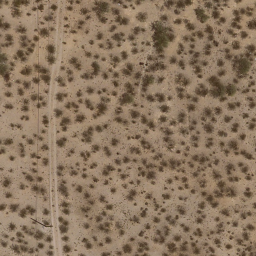
Label: chaparral